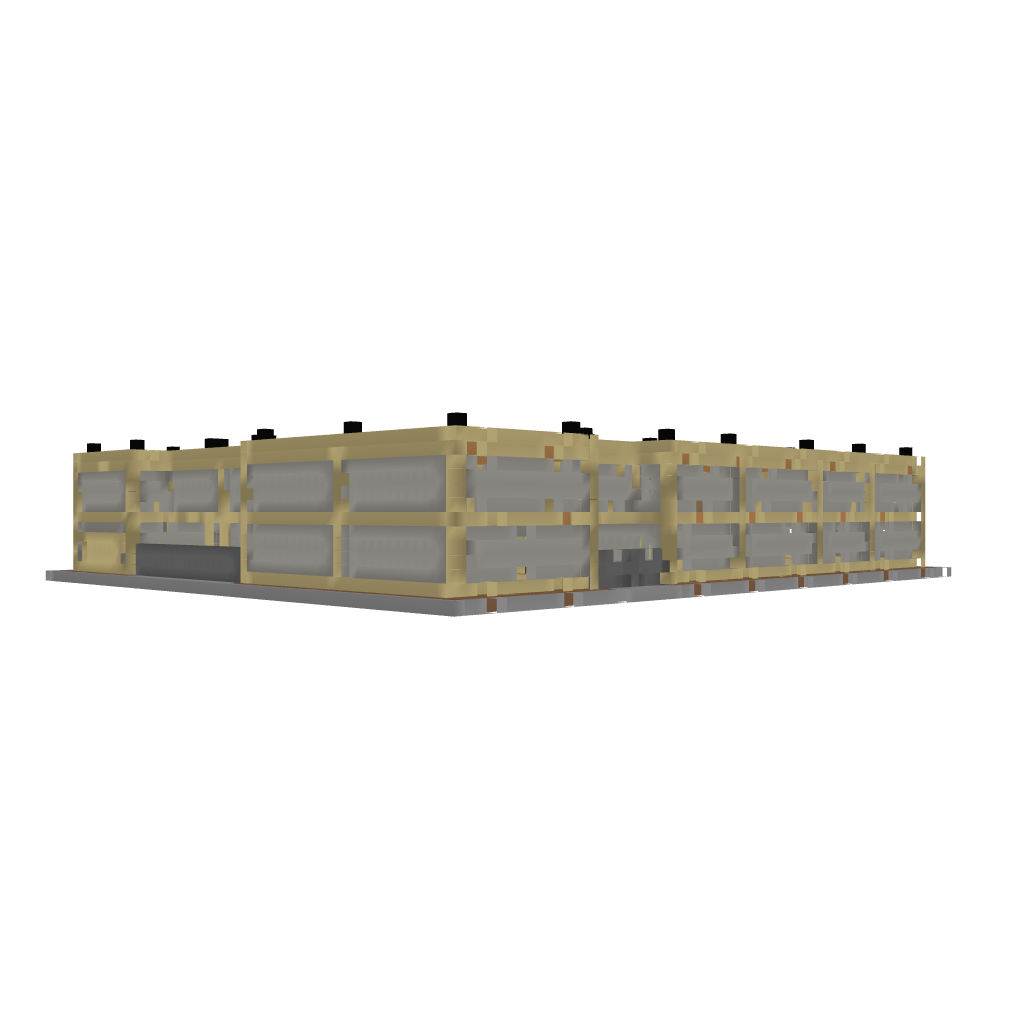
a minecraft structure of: Modern Mansion